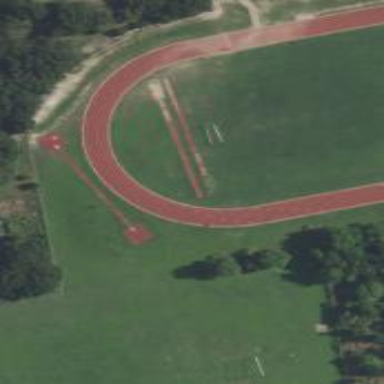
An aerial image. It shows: Athletics track located in leisure land area.